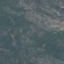
Land use / land cover class: HerbaceousVegetation